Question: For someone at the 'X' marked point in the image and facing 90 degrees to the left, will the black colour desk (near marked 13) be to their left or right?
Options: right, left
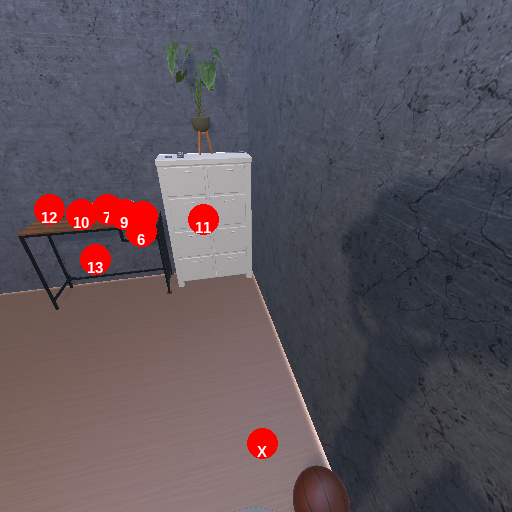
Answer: right